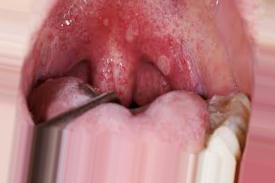
Condition: Mouth Ulcer